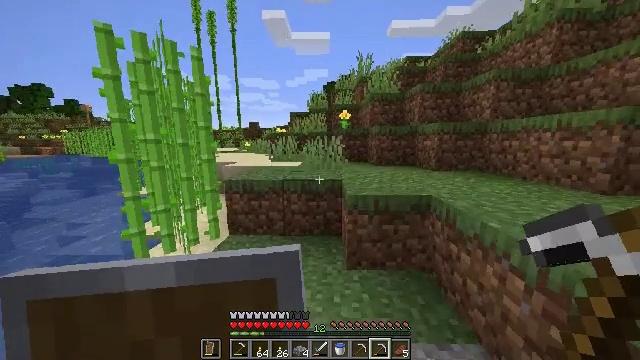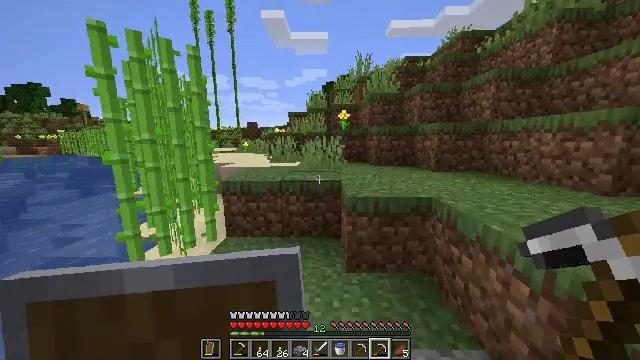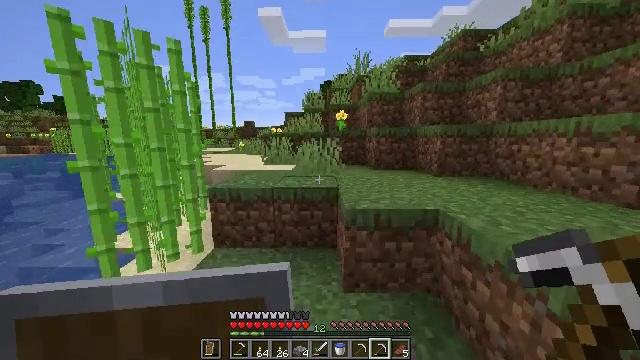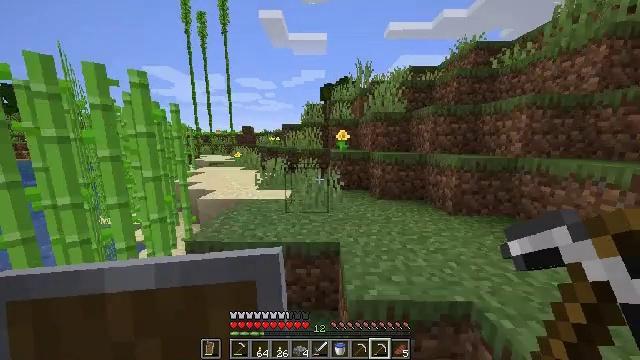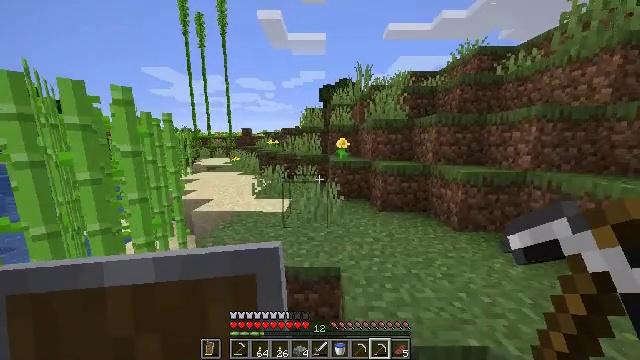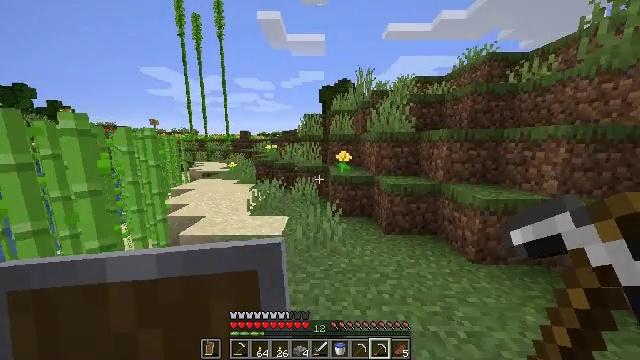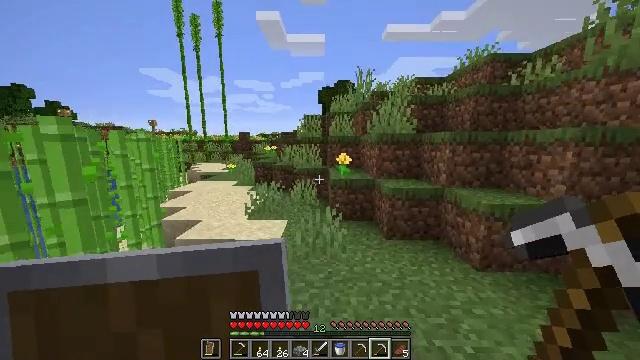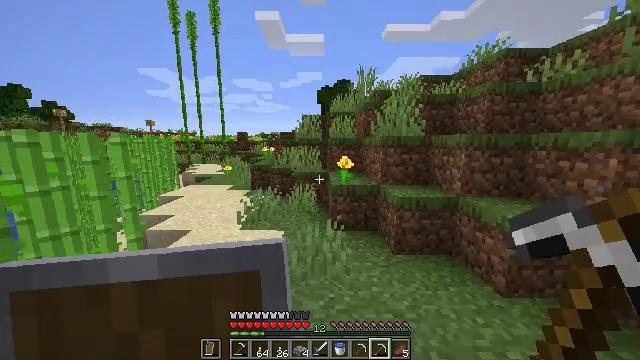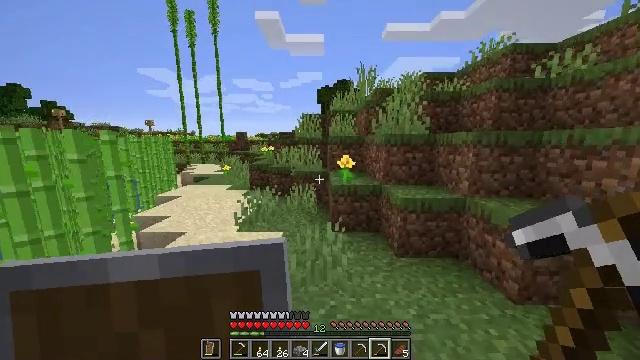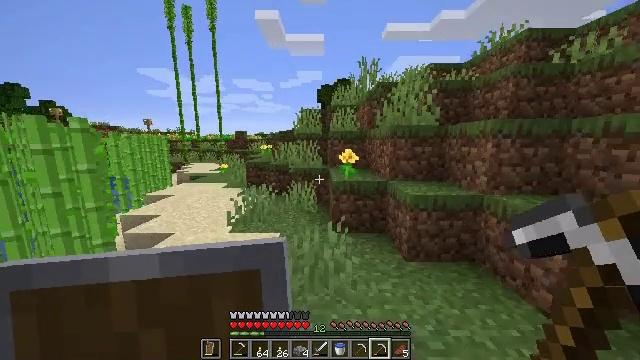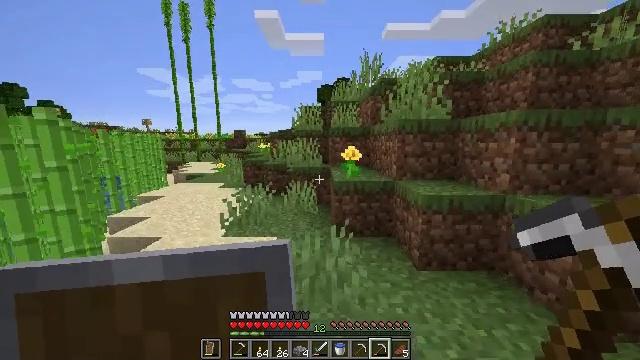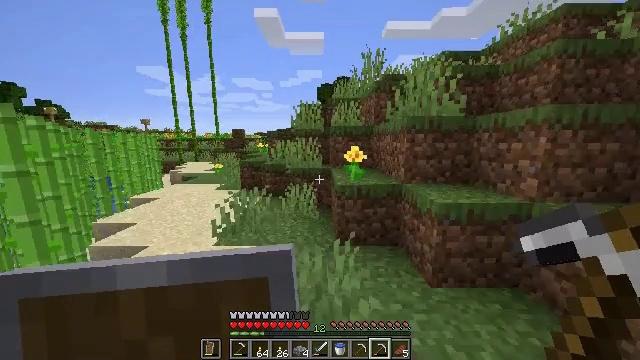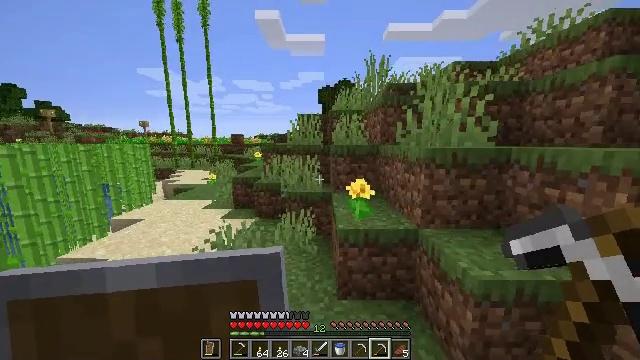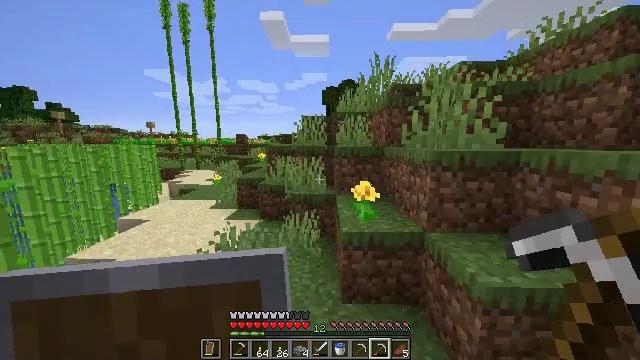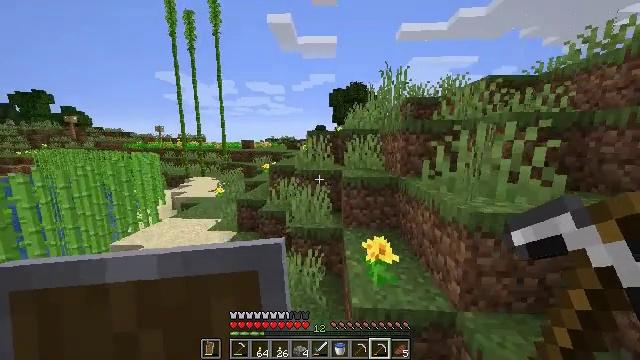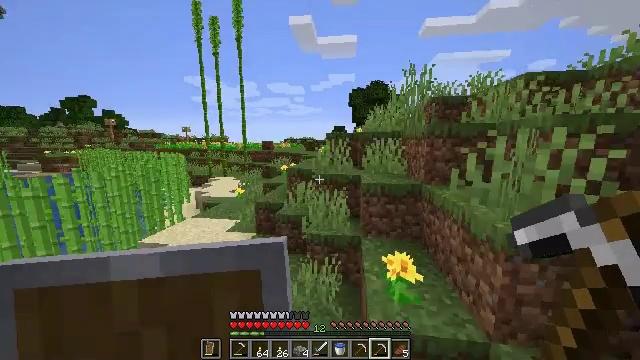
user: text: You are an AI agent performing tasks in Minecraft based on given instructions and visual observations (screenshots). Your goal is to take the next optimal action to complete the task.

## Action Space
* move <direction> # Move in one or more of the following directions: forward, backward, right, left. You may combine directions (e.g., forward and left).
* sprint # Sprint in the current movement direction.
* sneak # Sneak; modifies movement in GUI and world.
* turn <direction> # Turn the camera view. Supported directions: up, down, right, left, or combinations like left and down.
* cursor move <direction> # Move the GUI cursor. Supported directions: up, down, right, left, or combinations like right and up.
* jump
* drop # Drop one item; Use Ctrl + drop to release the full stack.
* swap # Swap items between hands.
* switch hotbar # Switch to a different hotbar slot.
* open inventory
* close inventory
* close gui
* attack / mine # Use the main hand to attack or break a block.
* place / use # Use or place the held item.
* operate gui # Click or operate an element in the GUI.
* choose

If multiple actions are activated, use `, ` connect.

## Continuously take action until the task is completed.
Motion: motion action
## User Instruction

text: Break the potato plant to gather potatoes.
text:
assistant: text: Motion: move forward
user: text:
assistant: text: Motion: move forward, jump
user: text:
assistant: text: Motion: move forward, jump
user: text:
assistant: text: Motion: move forward, jump
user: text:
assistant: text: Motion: move forward, jump
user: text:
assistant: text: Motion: move forward, jump
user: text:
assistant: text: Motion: move forward, jump
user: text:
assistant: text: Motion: move forward, jump
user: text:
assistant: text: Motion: move forward, jump
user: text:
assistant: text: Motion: move forward, jump
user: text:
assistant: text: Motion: move forward, jump
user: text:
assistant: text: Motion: move forward, jump
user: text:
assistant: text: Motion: move forward, turn left, jump
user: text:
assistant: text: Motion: move forward, turn left, jump
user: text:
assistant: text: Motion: move forward, turn left
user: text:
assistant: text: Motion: move forward, turn left
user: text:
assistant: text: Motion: move forward, turn left
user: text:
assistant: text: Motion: move forward, turn left
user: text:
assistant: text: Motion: move forward, turn left
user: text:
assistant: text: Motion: move forward, turn left
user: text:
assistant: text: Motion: move forward, turn left
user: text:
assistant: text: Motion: move forward
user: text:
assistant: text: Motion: move forward
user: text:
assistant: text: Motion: move forward
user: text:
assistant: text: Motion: move forward and move left
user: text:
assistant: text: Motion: move forward and move left, turn right
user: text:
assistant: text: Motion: move forward and move left, turn right
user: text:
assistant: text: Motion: move forward, turn right
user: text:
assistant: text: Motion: move forward
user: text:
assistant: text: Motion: move forward